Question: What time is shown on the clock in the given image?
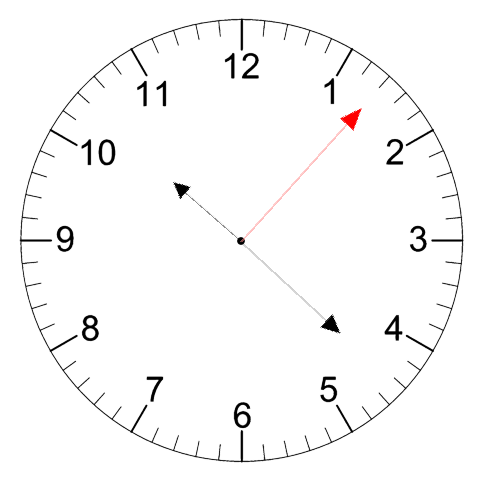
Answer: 10:22:07